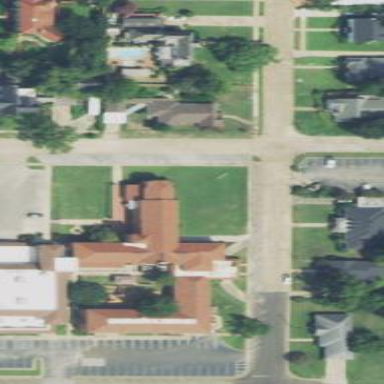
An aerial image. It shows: Building that serves as place of worship.